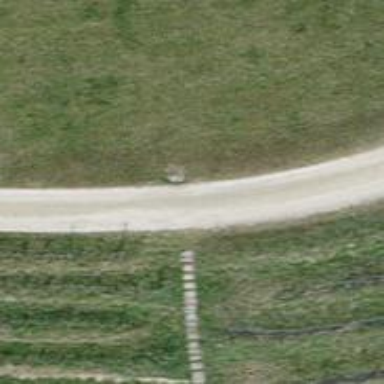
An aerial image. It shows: Road with steps.